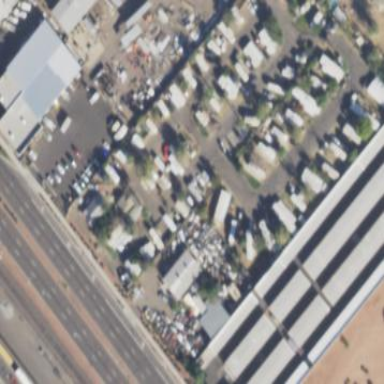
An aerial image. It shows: Residential area known as trailer park.